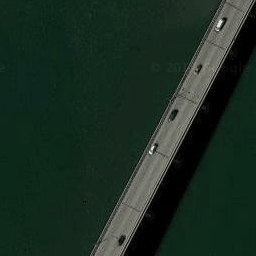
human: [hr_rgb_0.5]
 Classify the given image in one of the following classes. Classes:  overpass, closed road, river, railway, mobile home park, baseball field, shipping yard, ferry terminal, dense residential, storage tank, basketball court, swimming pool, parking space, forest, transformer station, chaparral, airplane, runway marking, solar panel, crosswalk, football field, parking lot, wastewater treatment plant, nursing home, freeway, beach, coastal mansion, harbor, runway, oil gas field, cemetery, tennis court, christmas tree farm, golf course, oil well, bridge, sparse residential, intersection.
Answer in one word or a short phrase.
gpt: bridge